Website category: phone
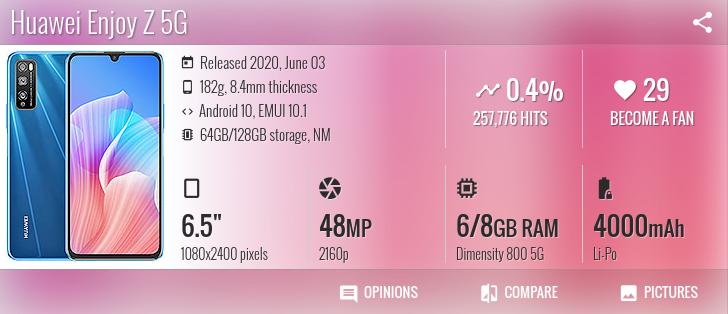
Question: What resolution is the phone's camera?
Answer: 2160p

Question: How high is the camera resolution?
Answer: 2160p

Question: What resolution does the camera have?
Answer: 2160p

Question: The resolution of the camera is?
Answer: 2160p

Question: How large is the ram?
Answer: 6/8 GB RAM

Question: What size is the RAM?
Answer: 6/8 GB RAM

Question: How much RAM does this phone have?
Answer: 6/8 GB RAM

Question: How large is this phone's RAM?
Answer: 6/8 GB RAM

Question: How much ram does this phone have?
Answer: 6/8 GB RAM

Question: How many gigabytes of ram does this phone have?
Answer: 6/8 GB RAM

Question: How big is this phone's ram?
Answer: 6/8 GB RAM

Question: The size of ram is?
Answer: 6/8 GB RAM

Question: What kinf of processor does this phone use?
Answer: Dimensity 800 5G

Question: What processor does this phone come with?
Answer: Dimensity 800 5G

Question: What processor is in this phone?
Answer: Dimensity 800 5G

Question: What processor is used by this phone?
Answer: Dimensity 800 5G

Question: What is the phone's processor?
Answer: Dimensity 800 5G

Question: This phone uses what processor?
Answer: Dimensity 800 5G

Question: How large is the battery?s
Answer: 4000 mAh

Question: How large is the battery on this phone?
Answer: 4000 mAh

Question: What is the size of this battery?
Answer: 4000 mAh

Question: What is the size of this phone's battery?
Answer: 4000 mAh

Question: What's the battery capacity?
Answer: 4000 mAh

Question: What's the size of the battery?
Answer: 4000 mAh

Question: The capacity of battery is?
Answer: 4000 mAh